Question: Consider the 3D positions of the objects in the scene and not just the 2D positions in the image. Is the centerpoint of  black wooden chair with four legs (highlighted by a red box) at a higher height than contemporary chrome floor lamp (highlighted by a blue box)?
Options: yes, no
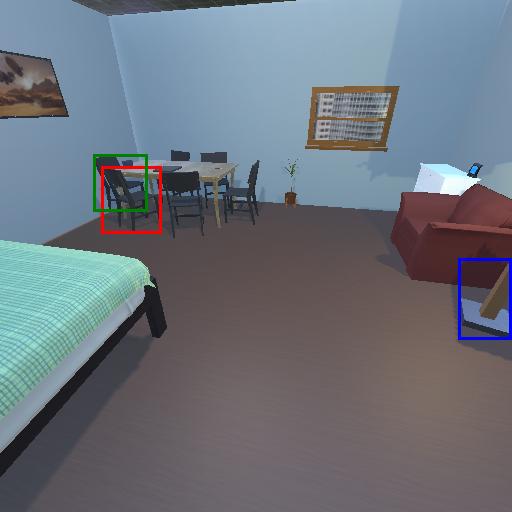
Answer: yes